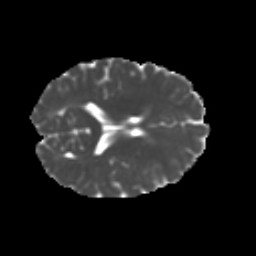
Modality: MD
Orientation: axial
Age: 27
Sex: female
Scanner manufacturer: ge
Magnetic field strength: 3 T
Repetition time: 7.8 s
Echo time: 0.0608 s